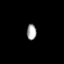
Tissue: prostate
Cell type: T cells
Senescence score: 0.3611
Nuclear area (px): 151
Mean DAPI intensity: 162.609